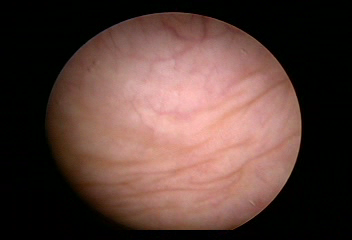
Modality: WLC
Class: Normal mucosa
Bladder cancer association: No